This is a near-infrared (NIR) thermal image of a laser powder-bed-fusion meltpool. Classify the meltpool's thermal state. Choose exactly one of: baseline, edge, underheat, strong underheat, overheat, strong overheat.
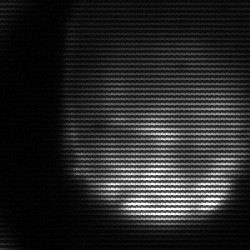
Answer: edge